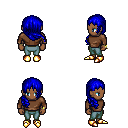
a pixel art fantasy rpg character, female body template, human, dark skin, brown long-sleeve shirt, teal pants, blue right-swept hairstyle, bracelets, gold boots, four views (front, back, left, right), 2x2 character sprite sheet, small pixel art, hard edges, no anti-aliasing